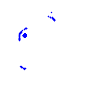
Particle: pion